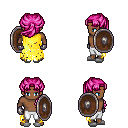
a pixel art fantasy rpg character, male body template, human, dark skin, yellow tattered cape, white pants, pink princess hairstyle, metal gloves, white slippers, shield, four views (front, back, left, right), 2x2 character sprite sheet, small pixel art, hard edges, no anti-aliasing